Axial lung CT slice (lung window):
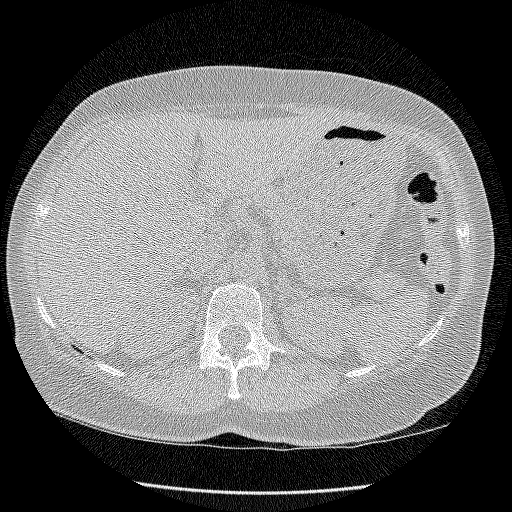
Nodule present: no